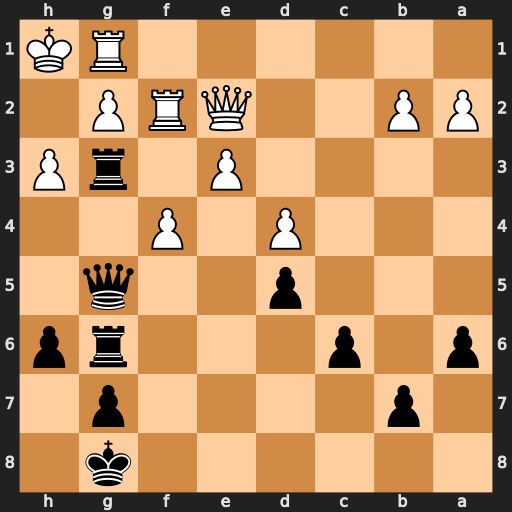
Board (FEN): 6k1/1p4p1/p1p3rp/3p2q1/3P1P2/4P1rP/PP2QRP1/6RK
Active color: b
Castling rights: -
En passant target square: -
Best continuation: Rxh3+ gxh3 Qxg1#